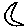
Label: moon